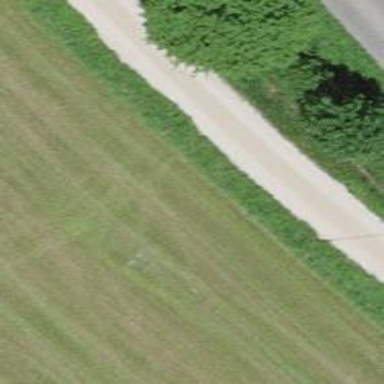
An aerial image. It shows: Gravel track.